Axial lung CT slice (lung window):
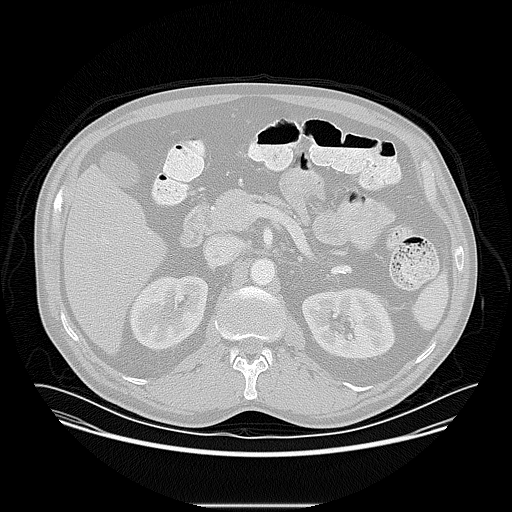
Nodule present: no